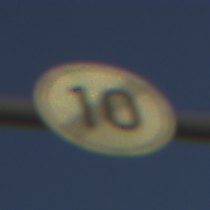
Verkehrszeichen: EndeGeschwindigkeit10
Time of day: SunriseSunset
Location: Outdoor (Nature)
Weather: Clear
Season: NotSpecified
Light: Natural